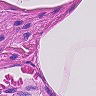
Metastatic tissue present: no